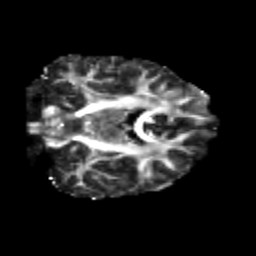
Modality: FA
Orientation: coronal
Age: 29
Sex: male
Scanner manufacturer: siemens
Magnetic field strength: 3 T
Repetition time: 3.5 s
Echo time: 0.125 s